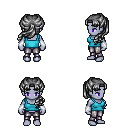
a pixel art fantasy rpg character, female body template, dark elf, purple skin, teal pirate shirt, metal pants, gray princess hairstyle, white cloth bracers, four views (front, back, left, right), 2x2 character sprite sheet, small pixel art, hard edges, no anti-aliasing